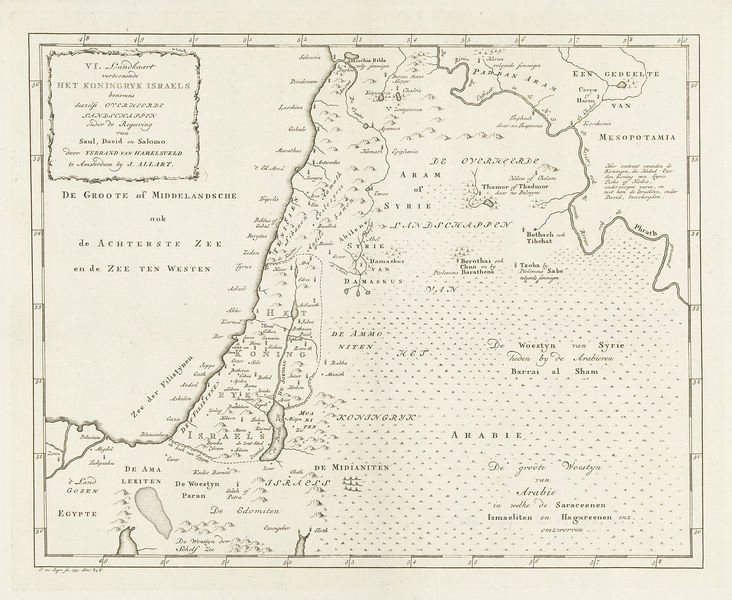
Titel: Kaart van Israël
Künstler: Jan van Jagen
Standort: Amsterdam
Institution: Rijksmuseum
Schlagwörter: gravure, allemand, carte, dessin, allemagne, mer, arabe, lithographie, belge, egypte, côte, pays bas, méditerranée, mésopotamie, israel, belgique, cartographie, levant, pays, liban, arabie, palestine, pays bay